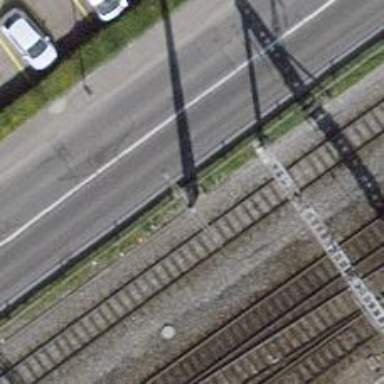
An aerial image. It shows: Power pole.